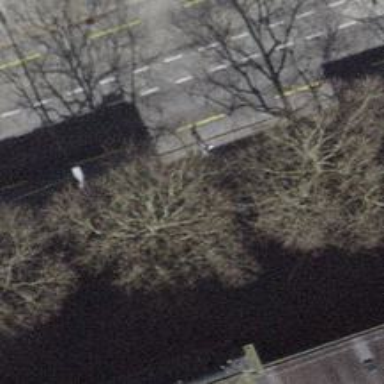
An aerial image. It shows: Avenue of trees.